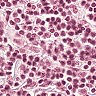
Metastatic tissue present: no